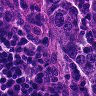
Metastatic tissue present: yes